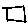
Label: square